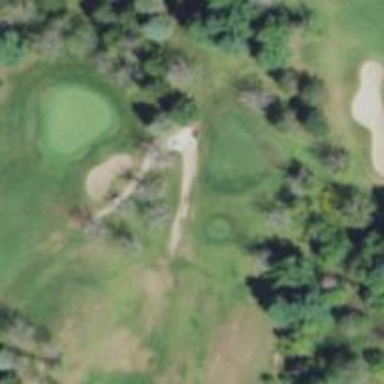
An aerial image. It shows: Pathway for golfing.